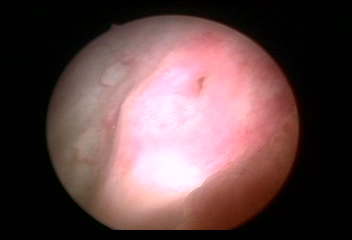
Modality: WLC
Class: Anatomical landmarks
Subclass: UreteralOrifice
Bladder cancer association: No
Annotated structures: Left ureteral orifice